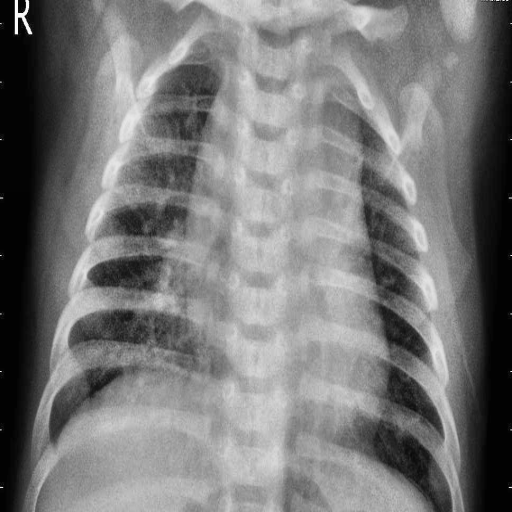
Finding: PNEUMONIA